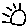
Label: sun